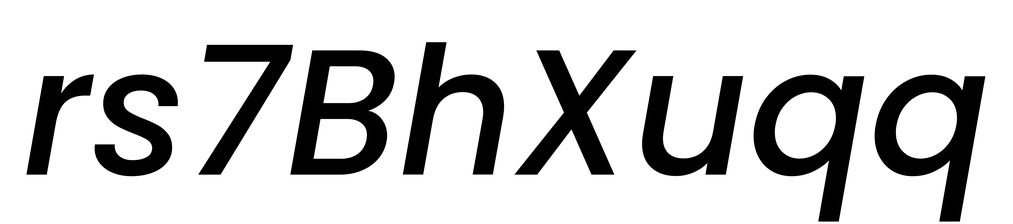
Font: Poppins-MediumItalic